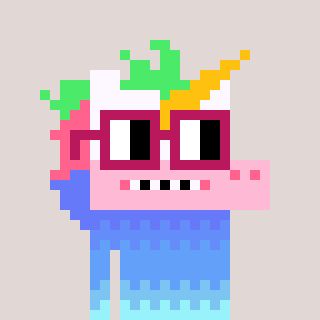
a pixel art character with square dark red glasses, a unicorn-shaped head and a yellow-colored body on a warm background